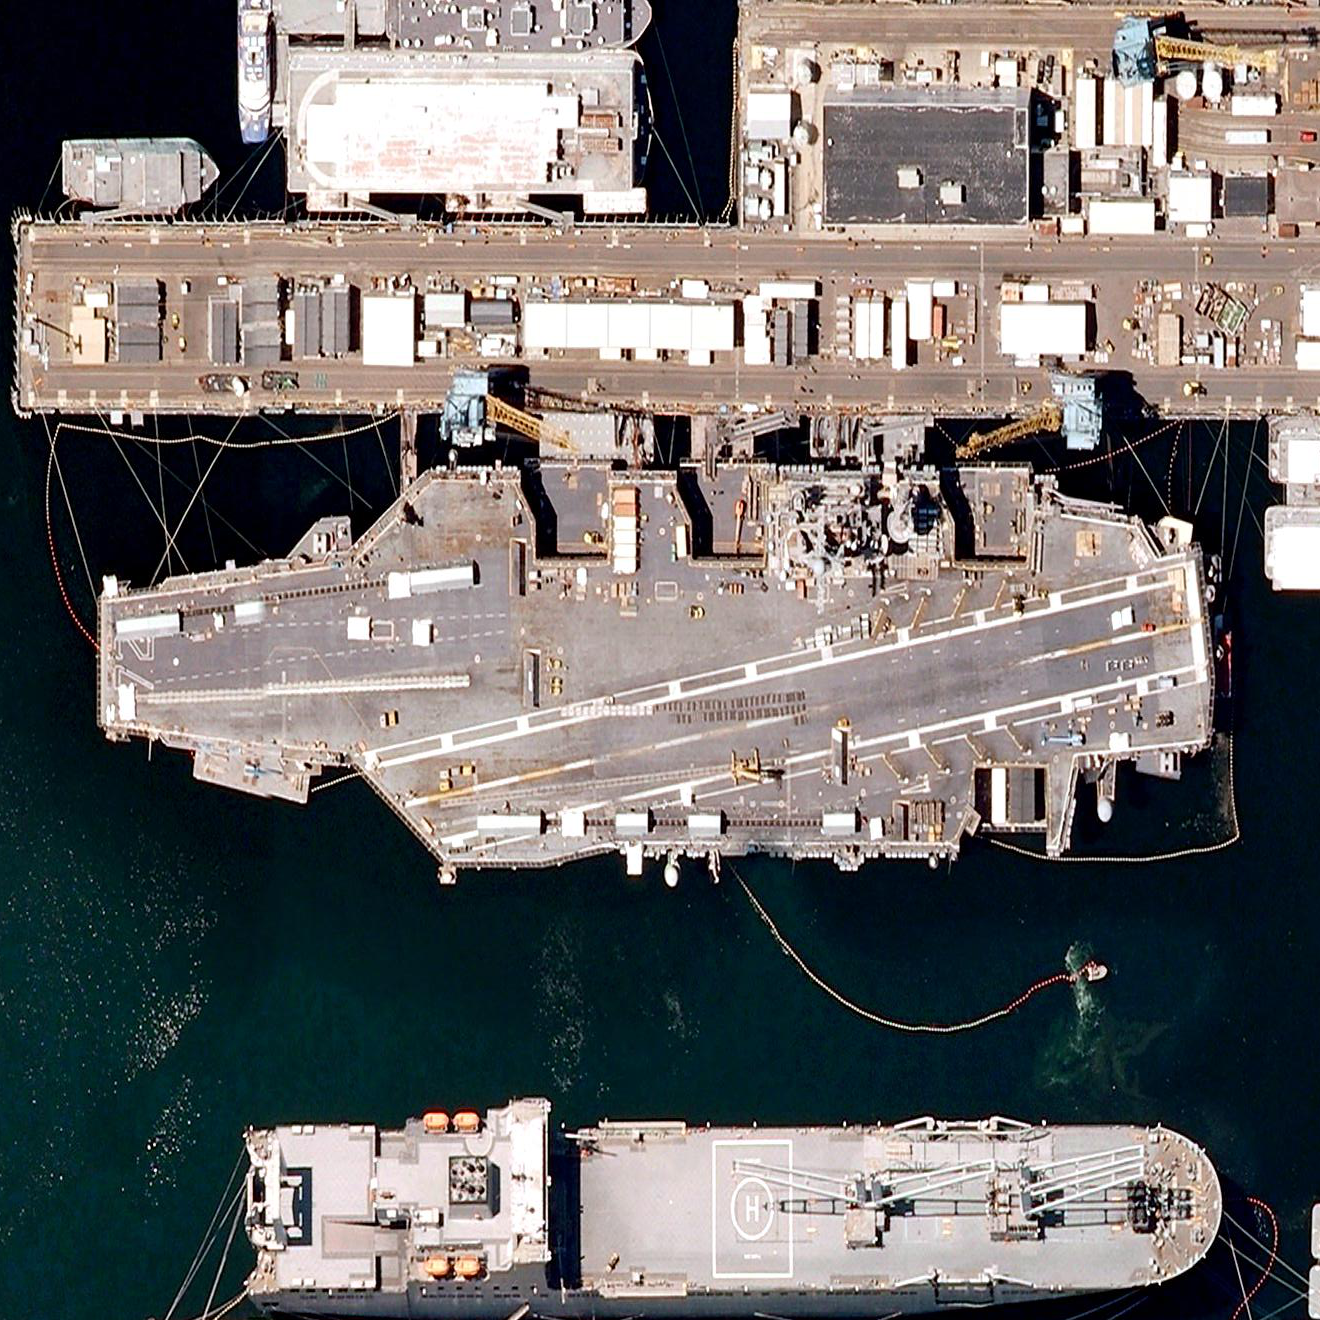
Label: aircraft_carrier